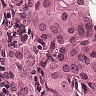
Metastatic tissue present: yes